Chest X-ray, PA view. Patient: 18 years old, sex M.
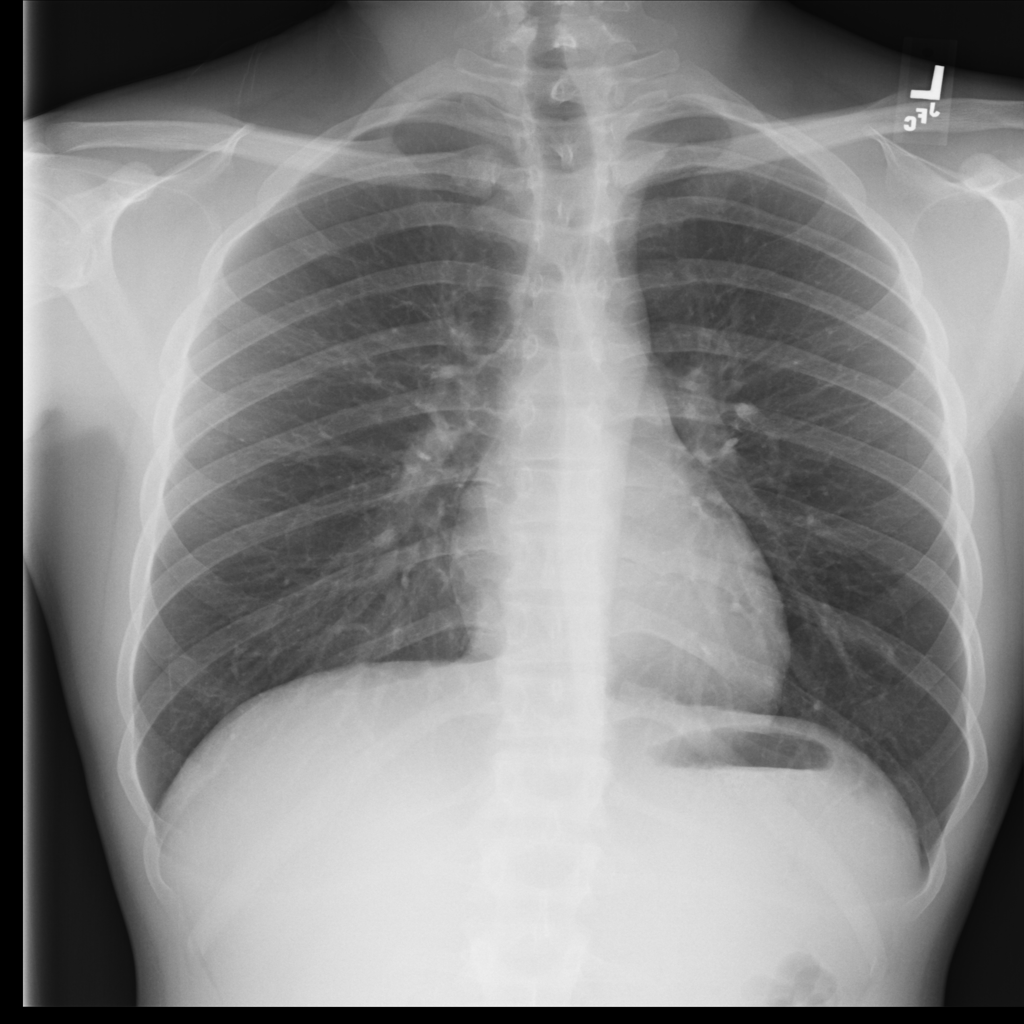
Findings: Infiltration